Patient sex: M
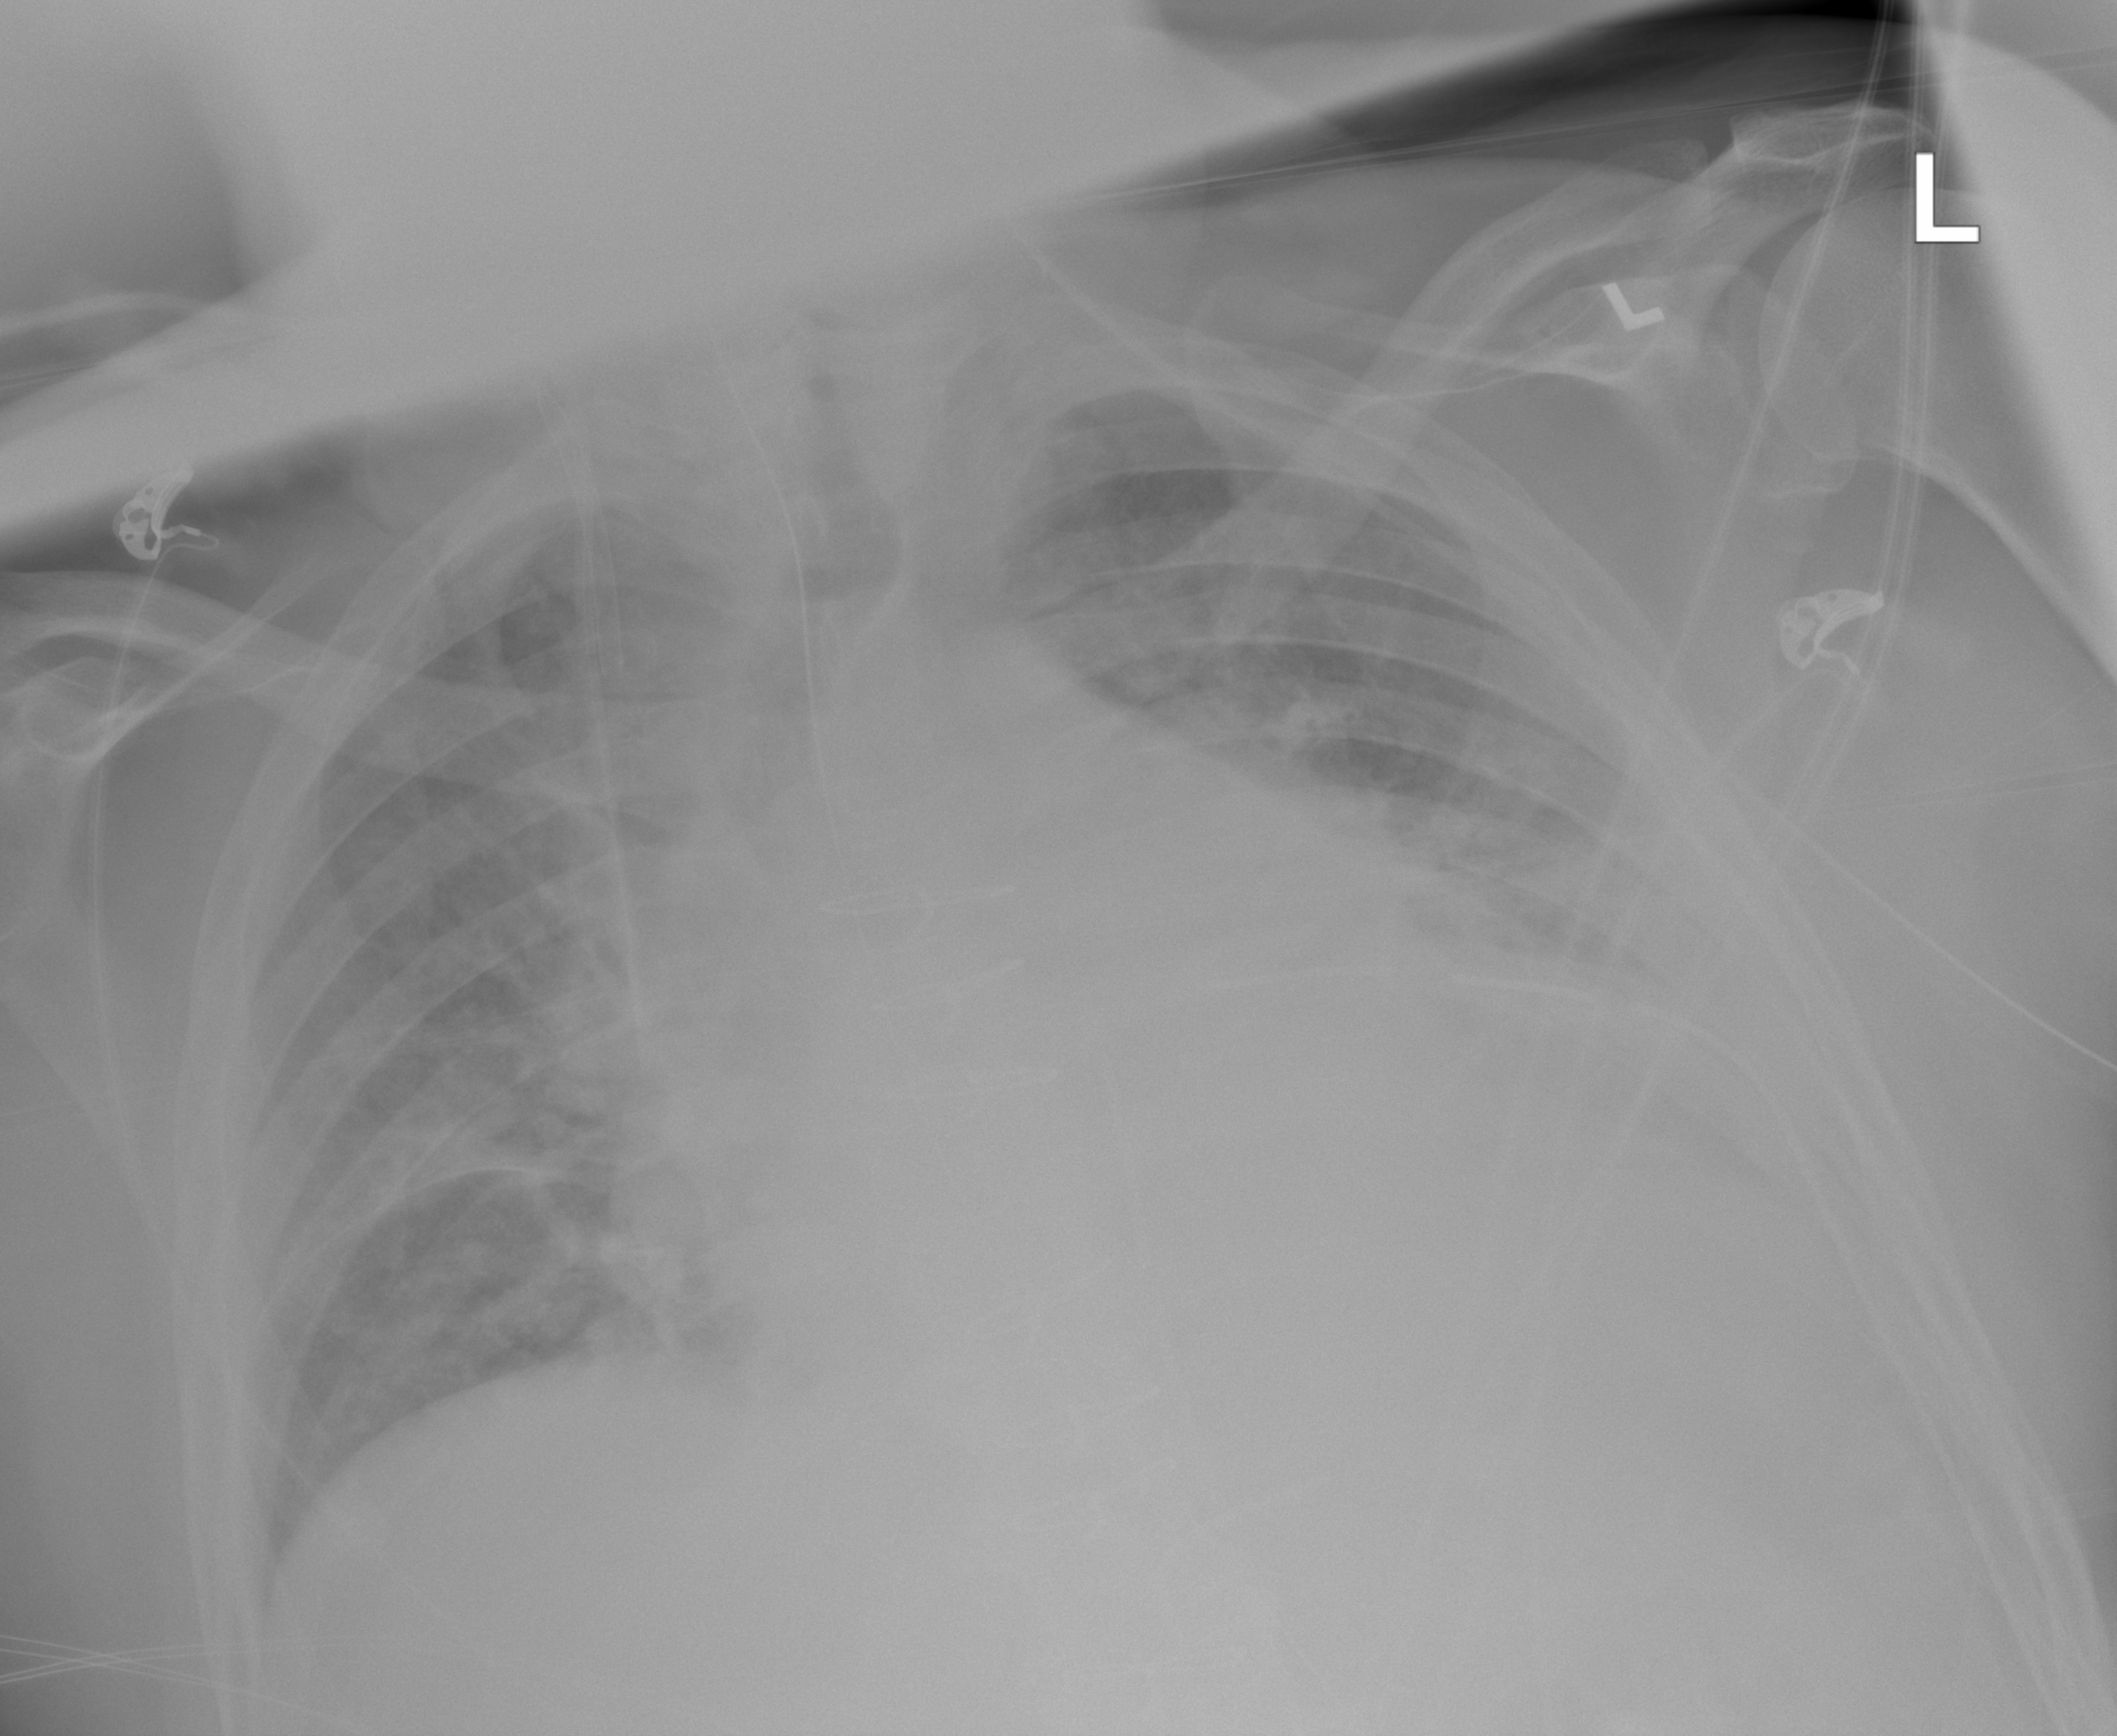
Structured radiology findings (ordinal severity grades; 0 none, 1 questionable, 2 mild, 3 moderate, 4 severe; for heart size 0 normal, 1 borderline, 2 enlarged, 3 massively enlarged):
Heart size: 2
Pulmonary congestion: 3
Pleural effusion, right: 0
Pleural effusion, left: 2
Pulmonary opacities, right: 2
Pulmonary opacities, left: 2
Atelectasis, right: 0
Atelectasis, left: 2